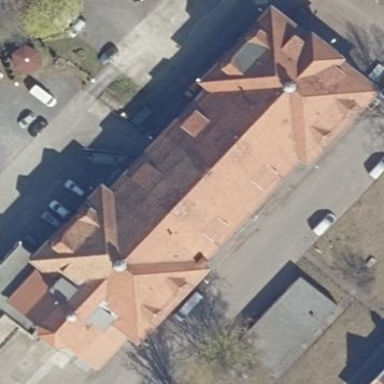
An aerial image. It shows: Industrial building with half-hipped roof shape.